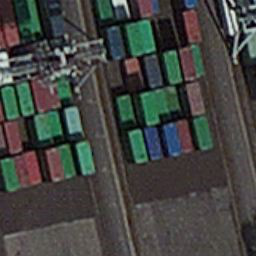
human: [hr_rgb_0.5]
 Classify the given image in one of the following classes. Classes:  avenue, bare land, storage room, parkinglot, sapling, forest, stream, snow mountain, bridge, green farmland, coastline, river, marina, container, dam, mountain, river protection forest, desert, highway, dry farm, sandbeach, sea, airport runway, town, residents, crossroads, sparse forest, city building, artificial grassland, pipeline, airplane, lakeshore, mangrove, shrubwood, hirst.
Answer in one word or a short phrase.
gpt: container